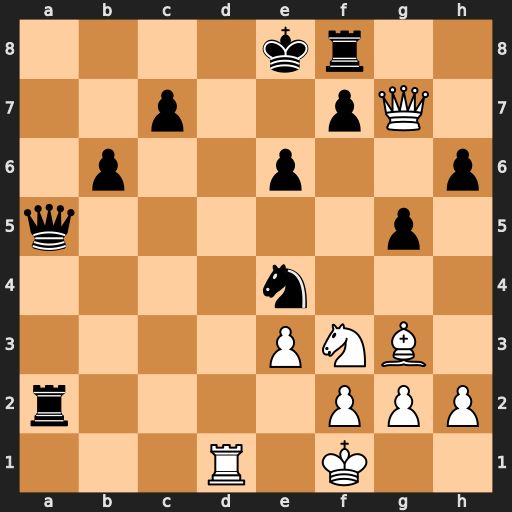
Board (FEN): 4kr2/2p2pQ1/1p2p2p/q5p1/4n3/4PNB1/r4PPP/3R1K2
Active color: w
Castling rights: -
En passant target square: -
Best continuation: Rd8+ Kxd8 Qxf8+